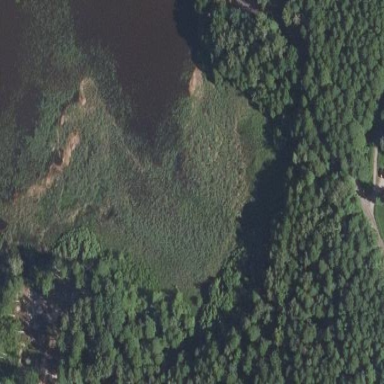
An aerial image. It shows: Reedbed wetland area.